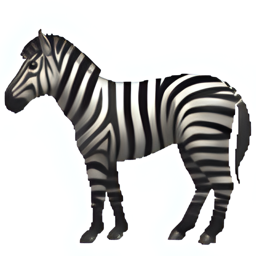
Name: zebra face
Emoji: 🦓
Group: Animals & Nature
Sub-group: animal-mammal